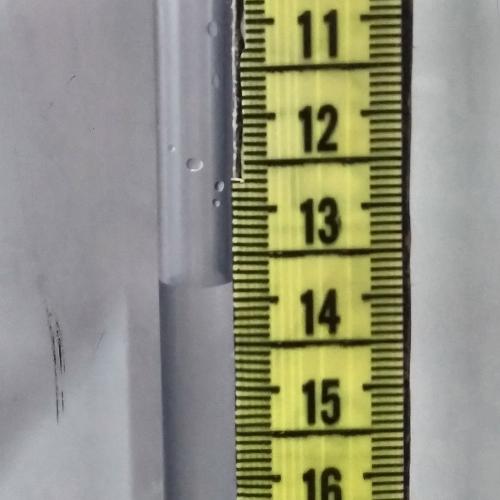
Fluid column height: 13.8 cm